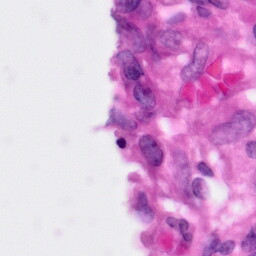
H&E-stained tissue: Pancreatic